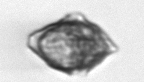
Label: Kryptoperidinium_triquetrum